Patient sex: F
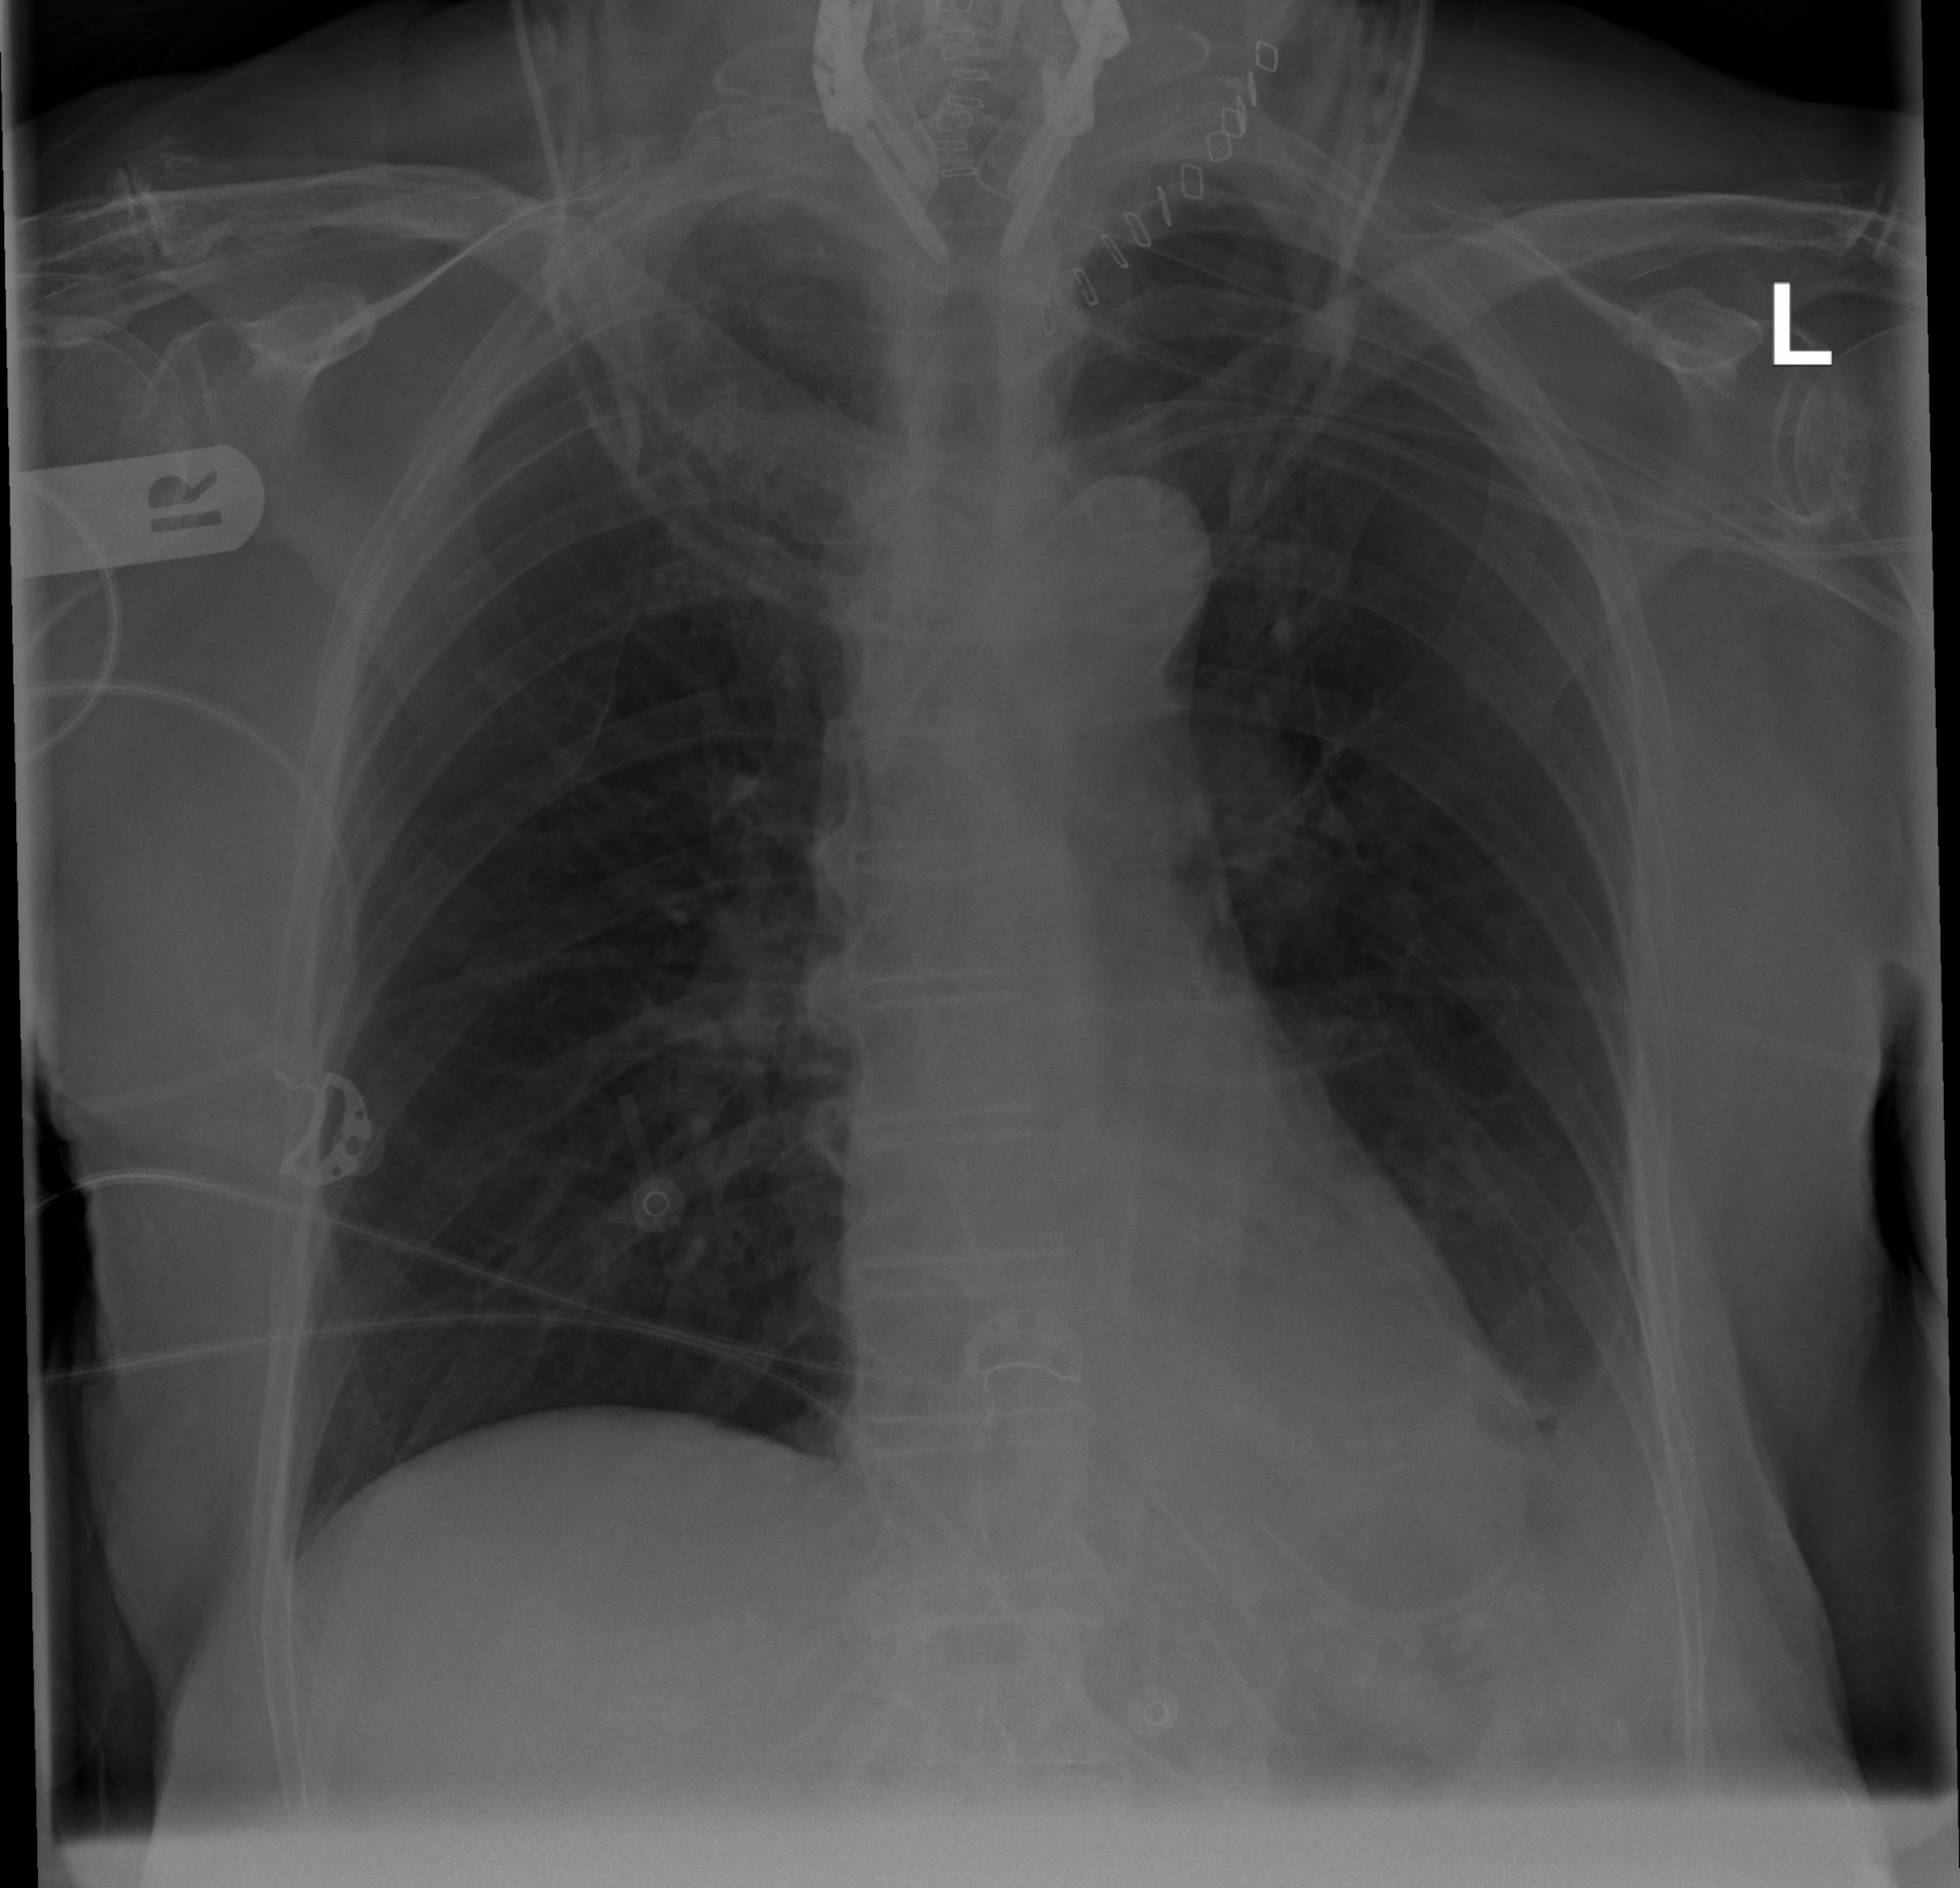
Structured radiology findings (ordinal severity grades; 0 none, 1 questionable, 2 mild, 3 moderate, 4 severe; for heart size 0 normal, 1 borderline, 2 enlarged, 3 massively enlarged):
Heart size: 0
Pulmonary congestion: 0
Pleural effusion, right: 0
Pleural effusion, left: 2
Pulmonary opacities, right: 0
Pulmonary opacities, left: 0
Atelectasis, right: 0
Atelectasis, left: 2